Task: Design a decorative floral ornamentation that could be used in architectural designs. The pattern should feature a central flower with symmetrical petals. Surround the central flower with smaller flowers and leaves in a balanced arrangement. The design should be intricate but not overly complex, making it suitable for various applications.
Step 802:
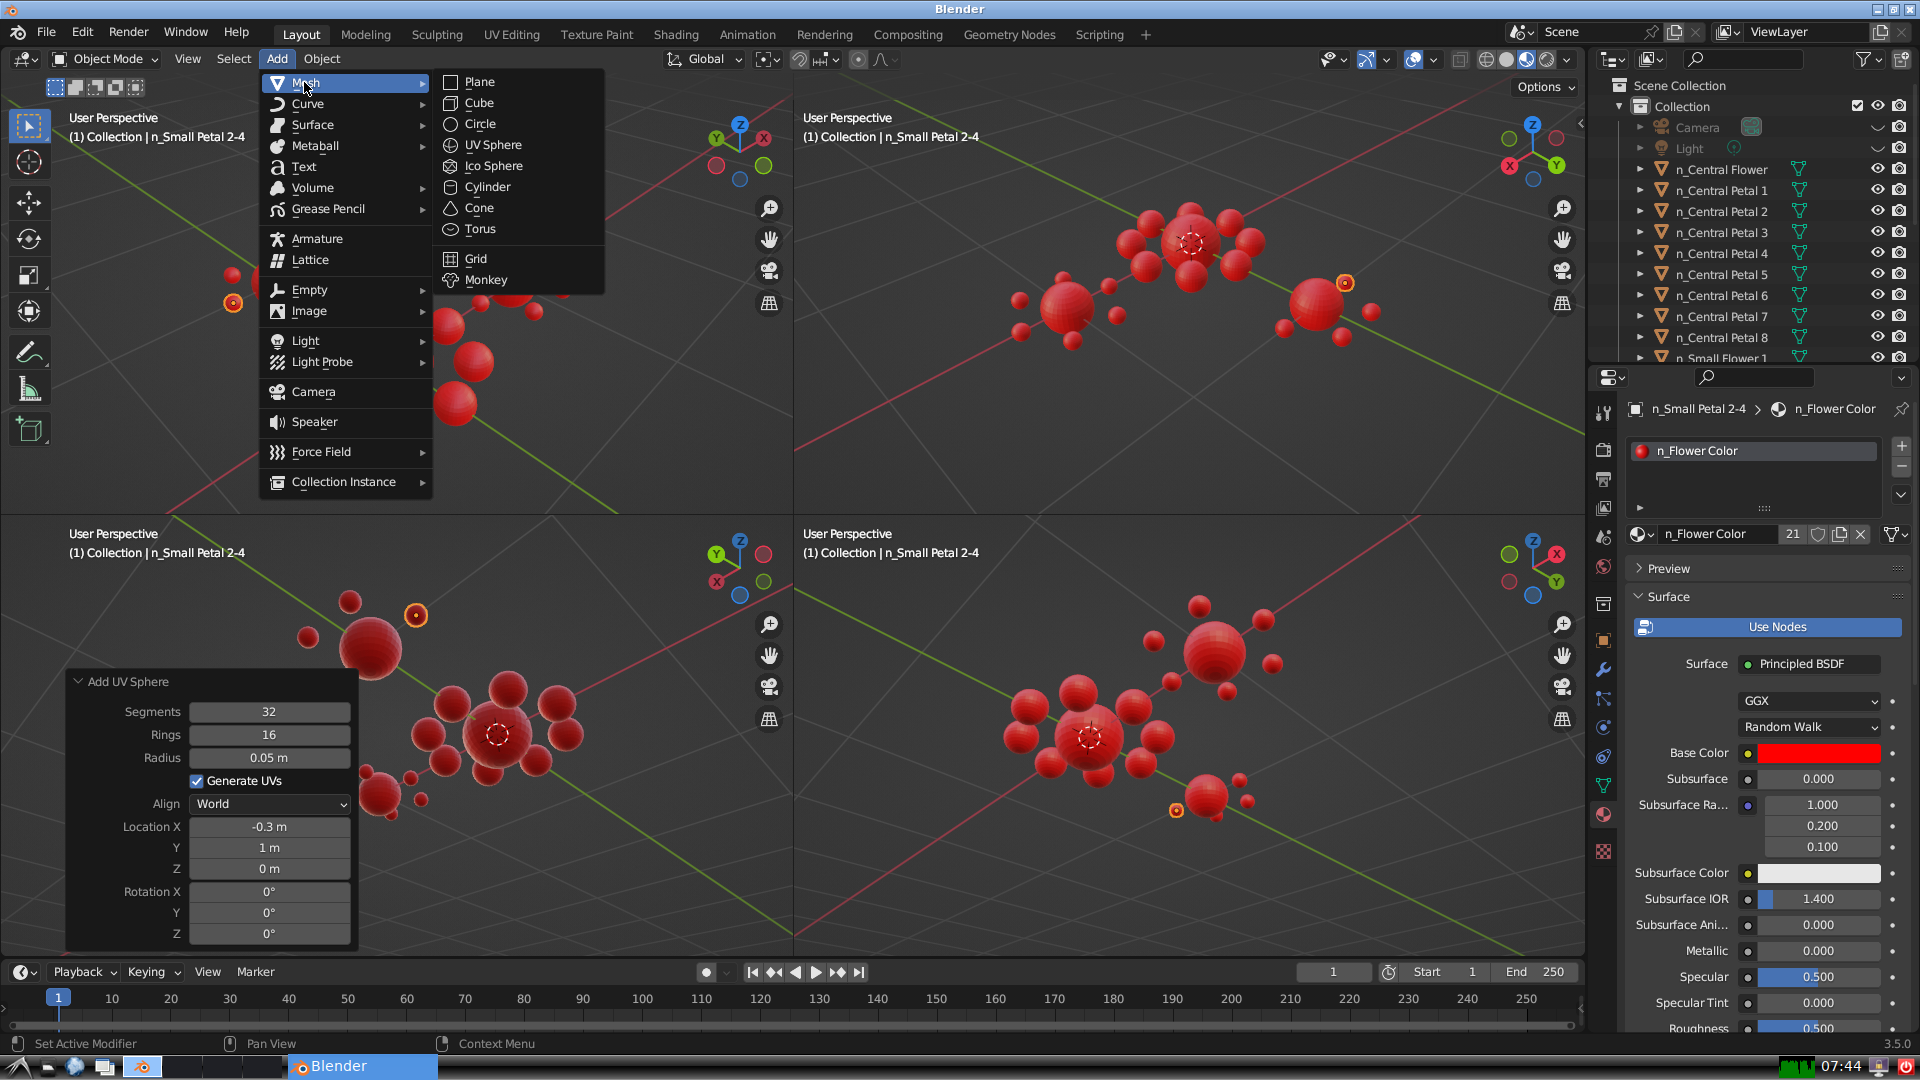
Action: {"mouse_move": [499, 144]}